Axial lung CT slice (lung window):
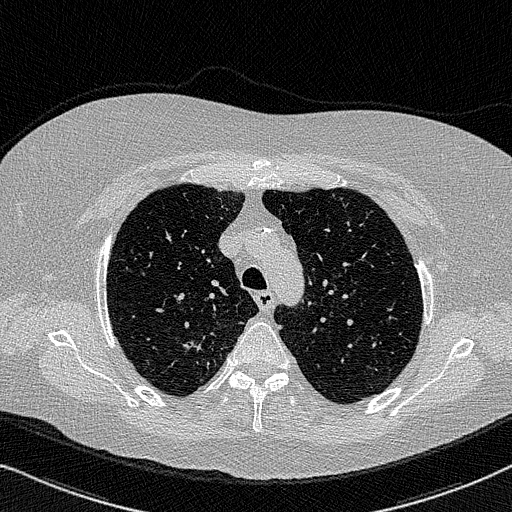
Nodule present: yes
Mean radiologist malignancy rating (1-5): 4.25